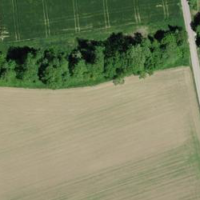
EUNIS habitat code: 25
Species observed at this site:
Certhia brachydactyla
Corvus corone
Dendrocopos major
Urtica dioica
Aegithalos caudatus
Buteo buteo
Anthus pratensis
Chroicocephalus ridibundus
Erithacus rubecula
Pica pica
Phoenicurus ochruros
Certhia familiaris
Garrulus glandarius
Columba livia
Falco tinnunculus
Picus viridis
Periparus ater
Cyanistes caeruleus
Lanius excubitor
Sturnus vulgaris
Chloris chloris
Troglodytes troglodytes
Streptopelia decaocto
Corvus frugilegus
Passer domesticus
Regulus ignicapilla
Fringilla coelebs
Carduelis carduelis
Columba palumbus
Turdus merula
Dryobates minor
Fringilla montifringilla
Parus major
Milvus milvus
Regulus regulus
Motacilla alba